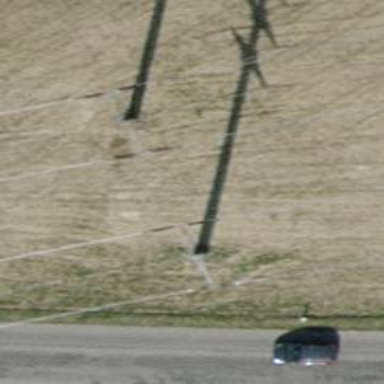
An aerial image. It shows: Three cables of power line.